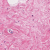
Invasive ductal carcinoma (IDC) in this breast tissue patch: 0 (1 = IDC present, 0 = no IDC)